Interaction volume radius: 5 \u00c5
Interaction volume height: 30 \u00c5
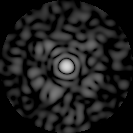
Disorder parameter: 0.8591